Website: lowes
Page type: payment
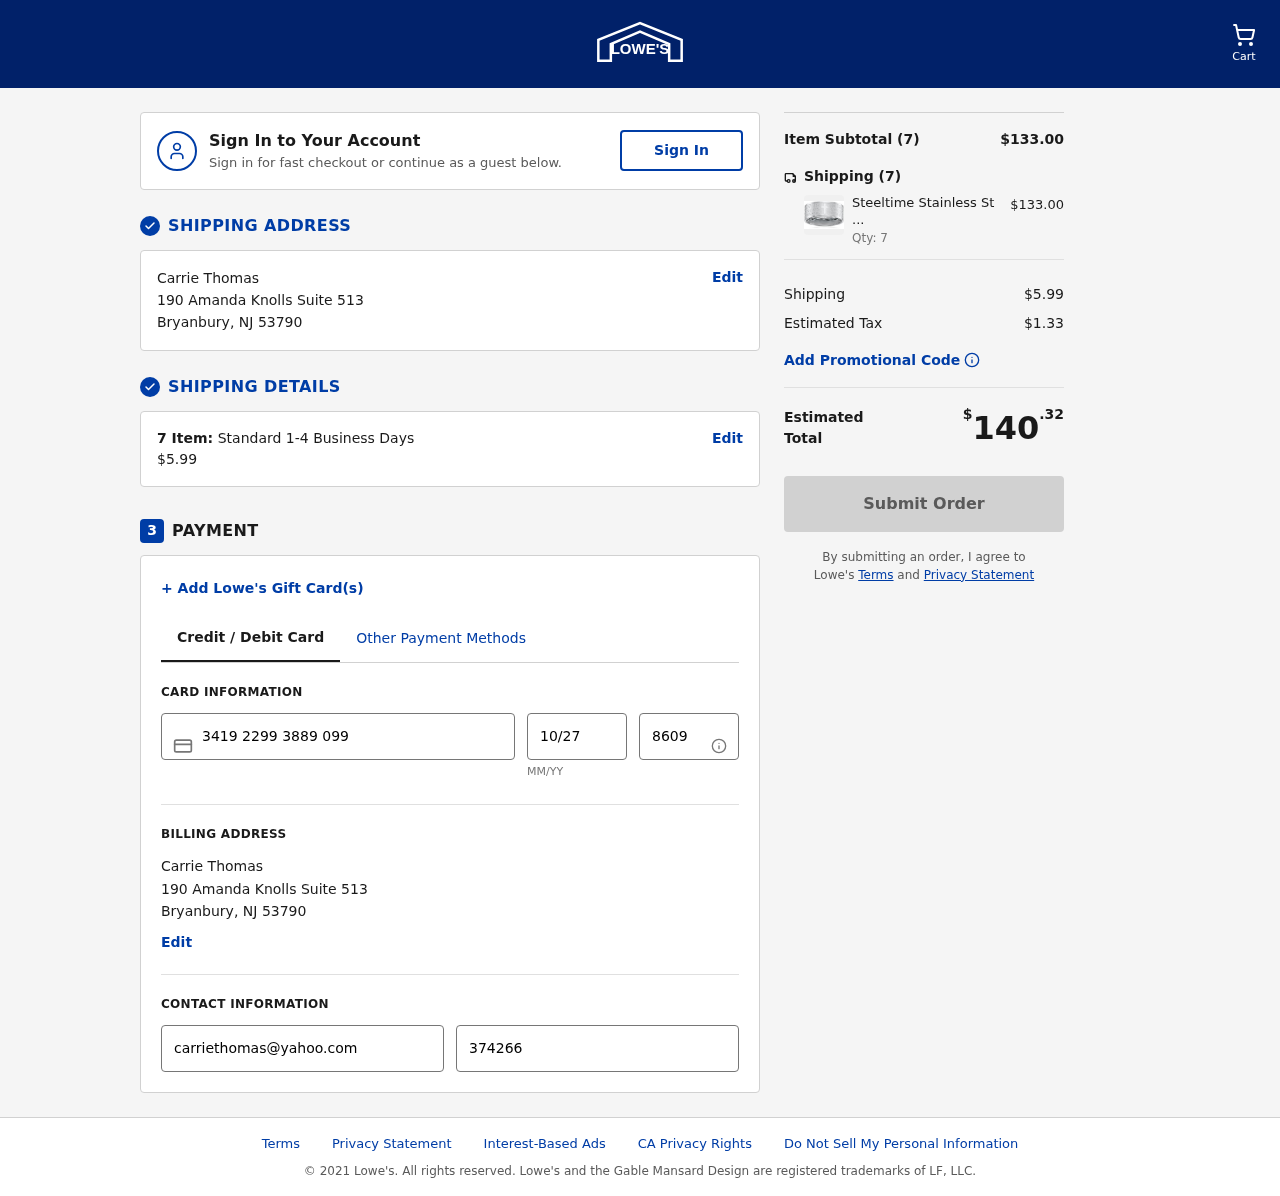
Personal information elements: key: PII_CARD_CVV
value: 8609
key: PII_CARD_EXPIRY
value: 10/27
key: PII_CARD_NUMBER
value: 3419 2299 3889 099
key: PII_CITY
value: Bryanbury
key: PII_EMAIL
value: carriethomas@yahoo.com
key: PII_FULLNAME
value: Carrie Thomas
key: PII_PHONE
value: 3742668705
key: PII_POSTCODE
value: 53790
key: PII_STATE_ABBR
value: NJ
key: PII_STREET
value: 190 Amanda Knolls Suite 513
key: PII_FULLNAME2
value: Carrie Thomas
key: PII_STREET2
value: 190 Amanda Knolls Suite 513
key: PII_CITY2
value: Bryanbury
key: PII_STATE_ABBR2
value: NJ
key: PII_POSTCODE2
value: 53790
Product elements: key: PRODUCT1_NAME
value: Steeltime Stainless Steel Serenity Prayer Band Ring, Size 12
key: PRODUCT1_PRICE
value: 19
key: PRODUCT1_QUANTITY
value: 7
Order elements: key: ORDER_NUM_ITEMS
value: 7
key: ORDER_SHIPPING_COST
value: $5.99
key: ORDER_NUM_ITEMS2
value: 7
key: ORDER_SUBTOTAL
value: $133.00
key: ORDER_NUM_ITEMS3
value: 7
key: ORDER_SHIPPING_COST2
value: $5.99
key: ORDER_TAX
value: $1.33
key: ORDER_TOTAL
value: $140.32